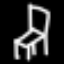
Label: chair